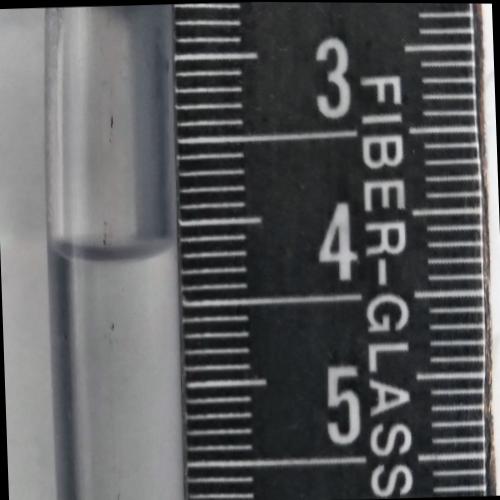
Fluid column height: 4.2 cm